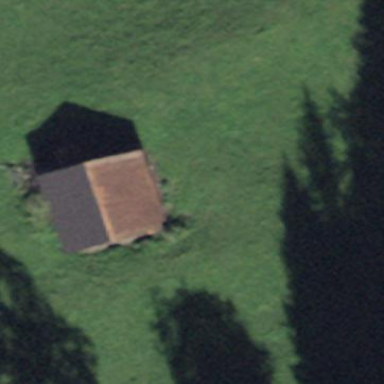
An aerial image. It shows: Rural barn.